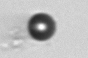
Label: bead